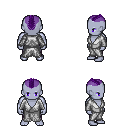
a pixel art fantasy rpg character, male body template, dark elf, purple skin, white robe, metal pants, purple short mohawk hairstyle, four views (front, back, left, right), 2x2 character sprite sheet, small pixel art, hard edges, no anti-aliasing